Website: bh-photo
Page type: address-validator
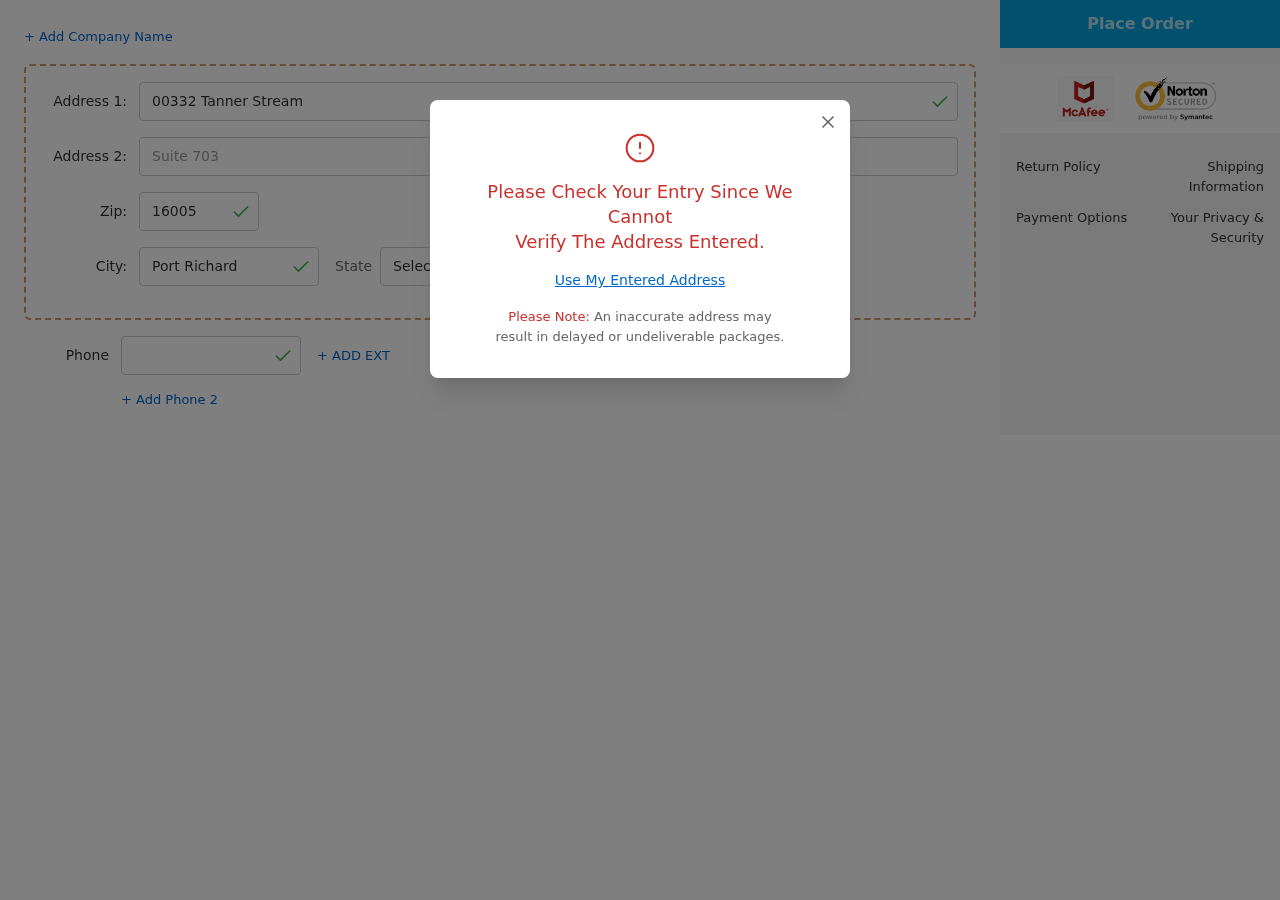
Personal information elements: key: PII_CITY
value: Port Richard
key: PII_PHONE
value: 9393330343
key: PII_POSTCODE
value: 16005
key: PII_STATE_ABBR
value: RI
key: PII_STREET
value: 00332 Tanner Stream
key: PII_STREET2
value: Suite 703